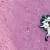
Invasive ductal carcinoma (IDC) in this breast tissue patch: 0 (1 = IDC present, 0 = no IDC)